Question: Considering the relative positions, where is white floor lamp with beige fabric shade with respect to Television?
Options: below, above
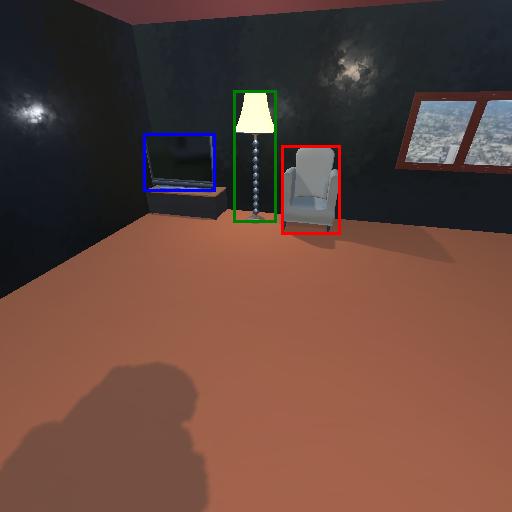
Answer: below